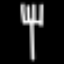
Label: fork